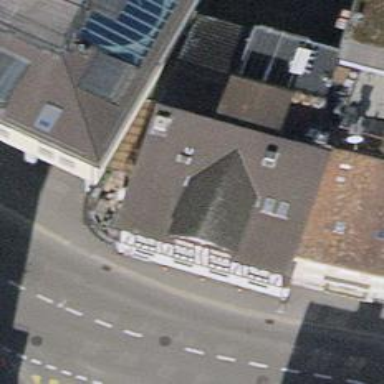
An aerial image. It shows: Restaurant.